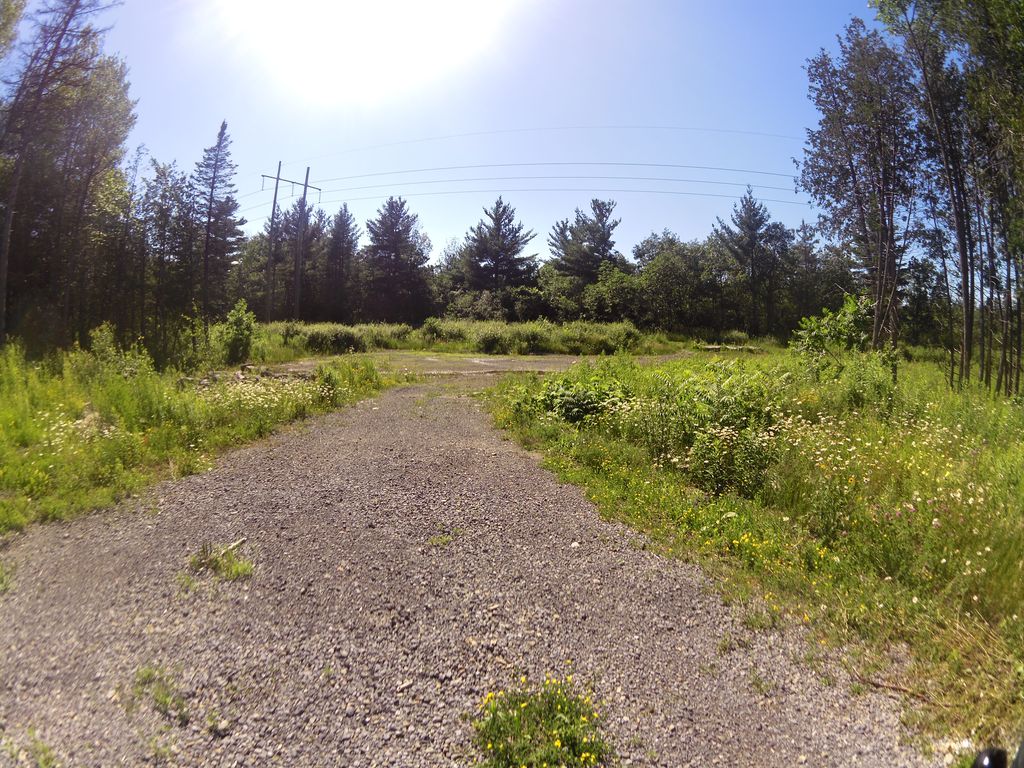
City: ottawa-gatineau